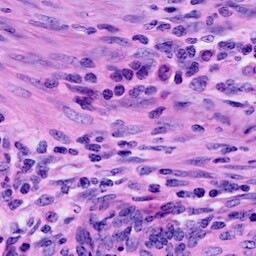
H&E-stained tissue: Cervix